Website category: game
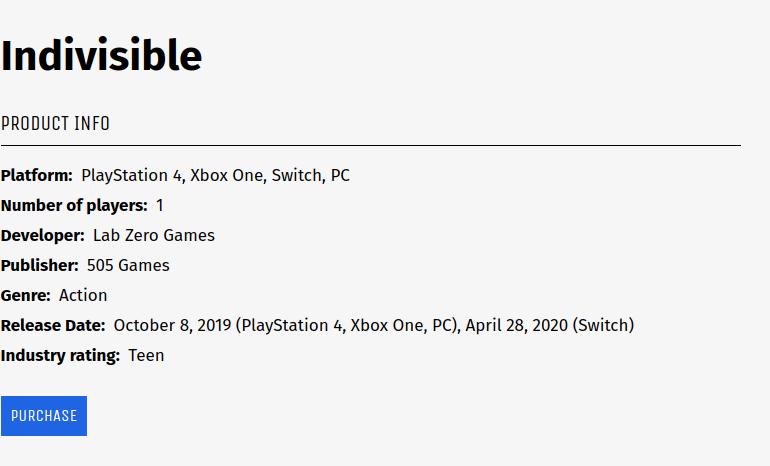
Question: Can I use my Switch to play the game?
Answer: yes

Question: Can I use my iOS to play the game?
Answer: no

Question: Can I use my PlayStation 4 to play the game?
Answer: yes

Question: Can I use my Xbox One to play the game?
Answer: yes

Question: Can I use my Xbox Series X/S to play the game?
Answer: no

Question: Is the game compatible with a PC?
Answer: yes

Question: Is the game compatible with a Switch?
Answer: yes

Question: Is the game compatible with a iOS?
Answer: no

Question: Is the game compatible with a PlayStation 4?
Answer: yes

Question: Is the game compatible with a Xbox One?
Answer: yes

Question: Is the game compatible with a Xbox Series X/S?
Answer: no